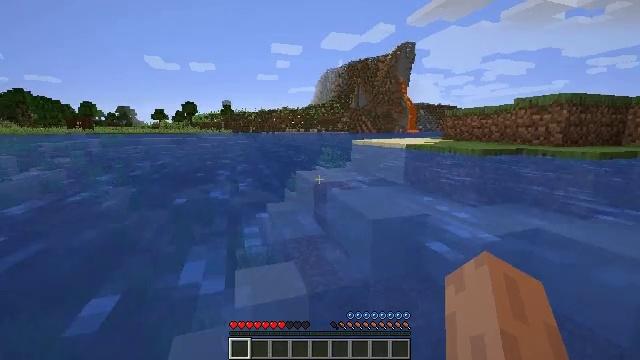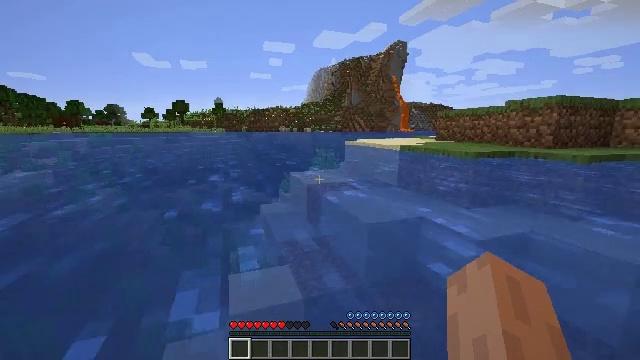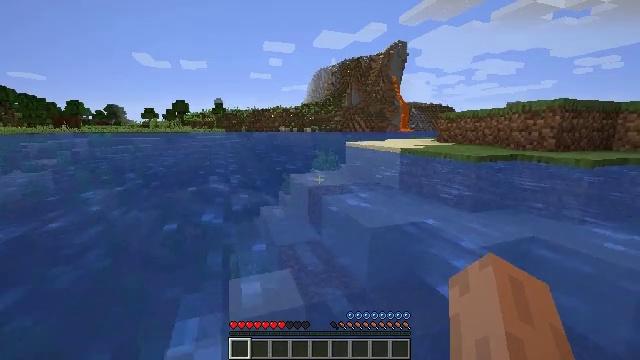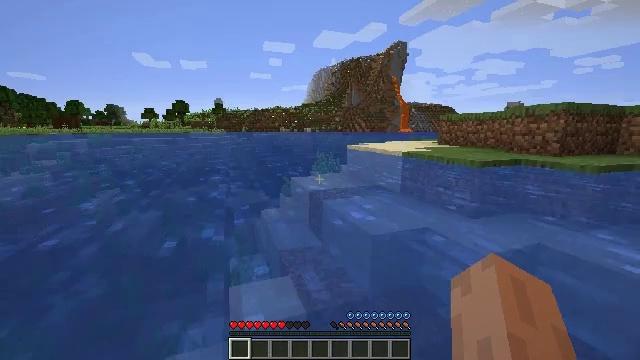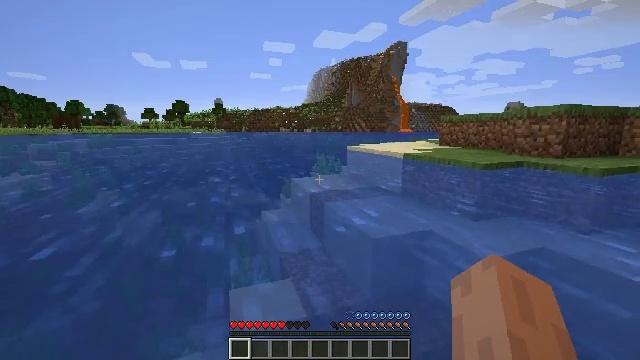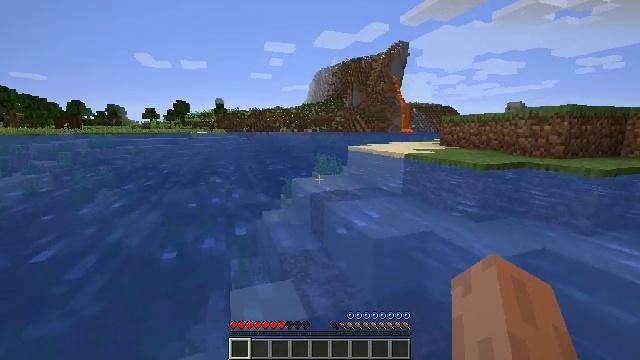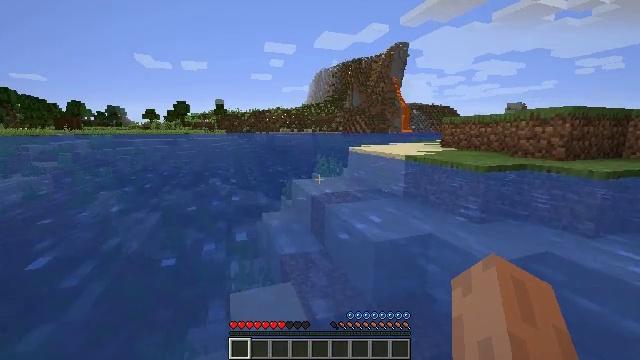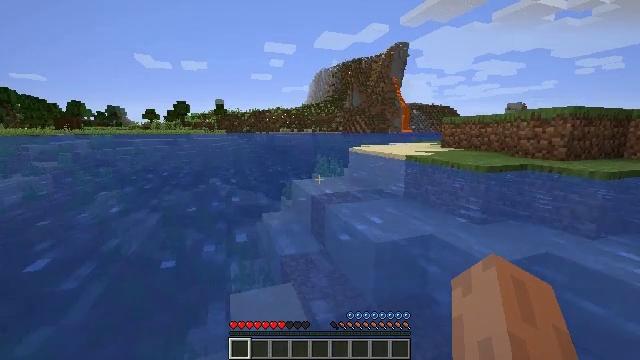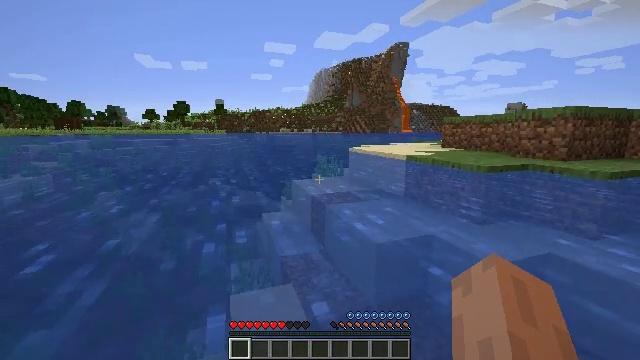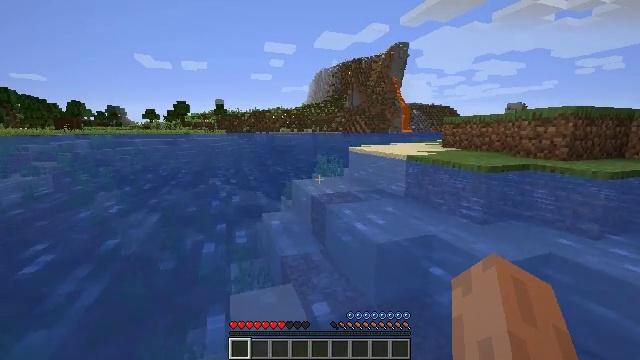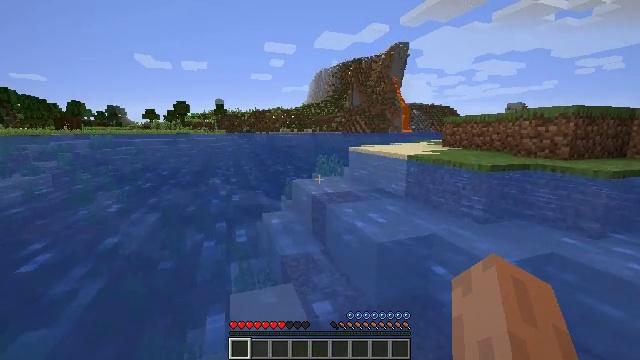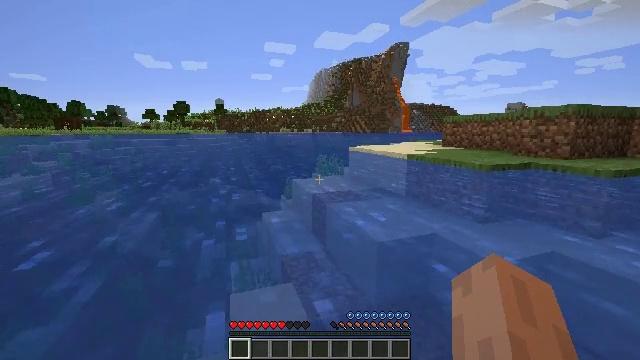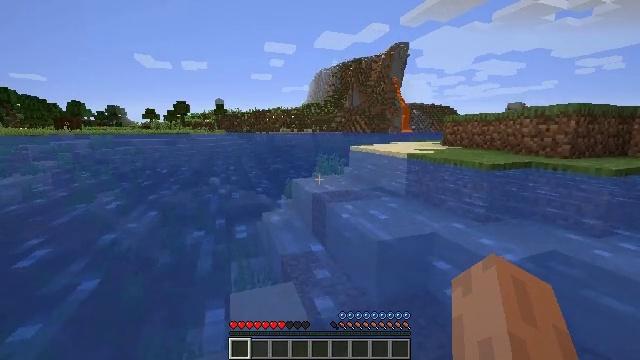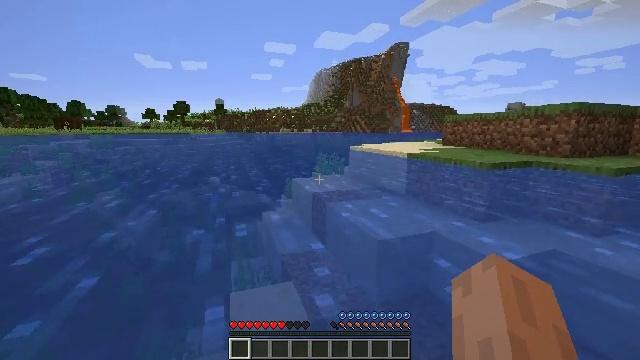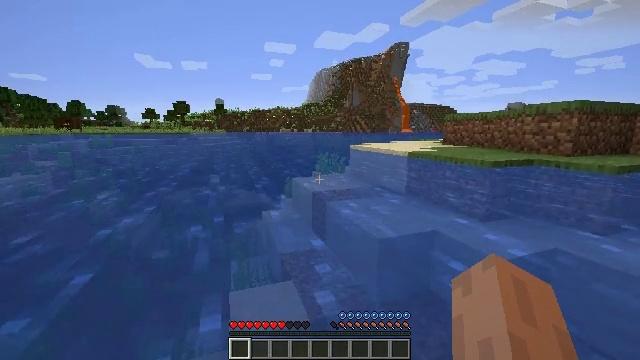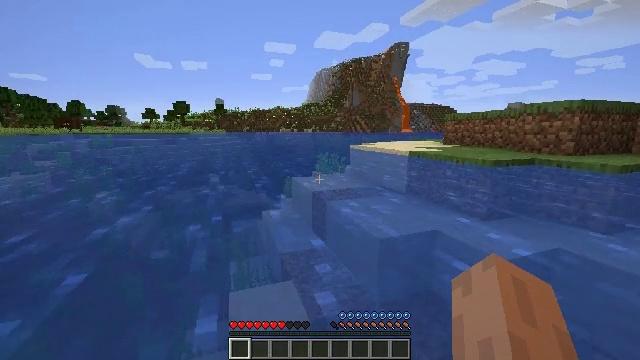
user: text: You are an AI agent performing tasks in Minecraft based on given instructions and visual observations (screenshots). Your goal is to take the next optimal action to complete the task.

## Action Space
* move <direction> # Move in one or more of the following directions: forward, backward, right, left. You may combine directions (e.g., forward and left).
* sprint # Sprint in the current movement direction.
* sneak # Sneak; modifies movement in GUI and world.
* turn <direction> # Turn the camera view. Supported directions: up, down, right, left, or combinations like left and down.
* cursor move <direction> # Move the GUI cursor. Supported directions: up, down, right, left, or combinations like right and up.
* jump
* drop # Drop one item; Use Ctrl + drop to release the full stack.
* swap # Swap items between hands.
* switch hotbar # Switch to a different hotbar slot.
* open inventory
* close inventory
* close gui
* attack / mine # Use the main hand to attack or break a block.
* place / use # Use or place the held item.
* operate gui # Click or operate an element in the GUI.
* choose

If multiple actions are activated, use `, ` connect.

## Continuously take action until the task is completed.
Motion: motion action
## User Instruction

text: Attack the birch planks to recycle them.
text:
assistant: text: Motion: turn right, attack / mine
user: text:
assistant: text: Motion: attack / mine
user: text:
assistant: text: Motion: attack / mine
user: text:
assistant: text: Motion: attack / mine
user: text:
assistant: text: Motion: attack / mine
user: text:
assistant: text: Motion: attack / mine
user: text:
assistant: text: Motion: attack / mine
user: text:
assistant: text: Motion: attack / mine
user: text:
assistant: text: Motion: attack / mine
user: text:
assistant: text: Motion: attack / mine
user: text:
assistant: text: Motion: attack / mine
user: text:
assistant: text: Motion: attack / mine
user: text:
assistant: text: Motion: attack / mine
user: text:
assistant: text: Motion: move forward, attack / mine
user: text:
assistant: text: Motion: move forward, attack / mine
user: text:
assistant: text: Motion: move forward, attack / mine
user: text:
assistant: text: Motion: move forward, attack / mine
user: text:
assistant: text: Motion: move forward, attack / mine
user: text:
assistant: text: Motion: move forward, attack / mine
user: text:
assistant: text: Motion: move forward, attack / mine
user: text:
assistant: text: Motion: move forward and move left, attack / mine
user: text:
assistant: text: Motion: move forward and move left, attack / mine
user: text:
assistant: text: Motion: move forward and move left, attack / mine
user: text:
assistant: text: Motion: move forward and move left, attack / mine
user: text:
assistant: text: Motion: move forward and move left, attack / mine
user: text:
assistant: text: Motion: move forward, attack / mine
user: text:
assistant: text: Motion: attack / mine
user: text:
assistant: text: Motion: attack / mine
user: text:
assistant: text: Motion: attack / mine
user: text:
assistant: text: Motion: attack / mine